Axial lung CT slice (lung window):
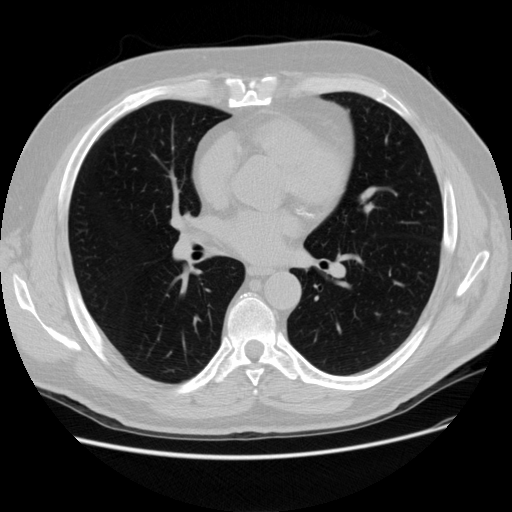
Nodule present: no